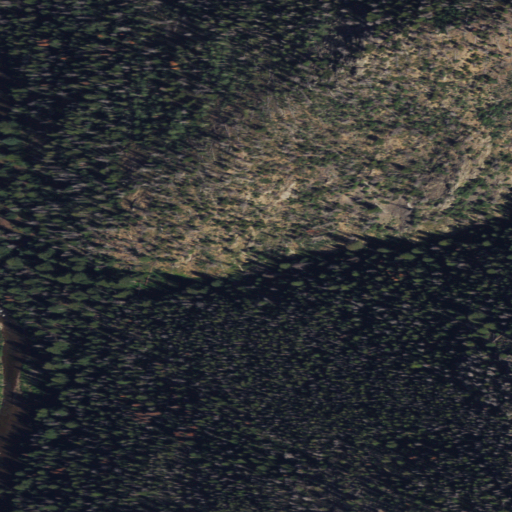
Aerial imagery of valley in Wyoming named Box Canyon containing evergreen forest and shrub